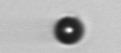
Label: bead